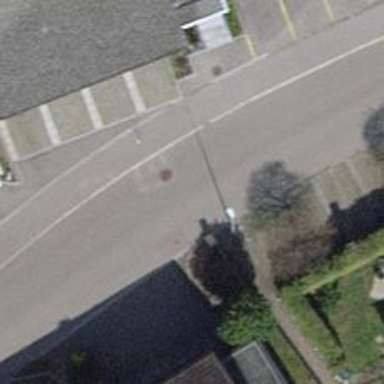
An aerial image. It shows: Footway made of paving stones.